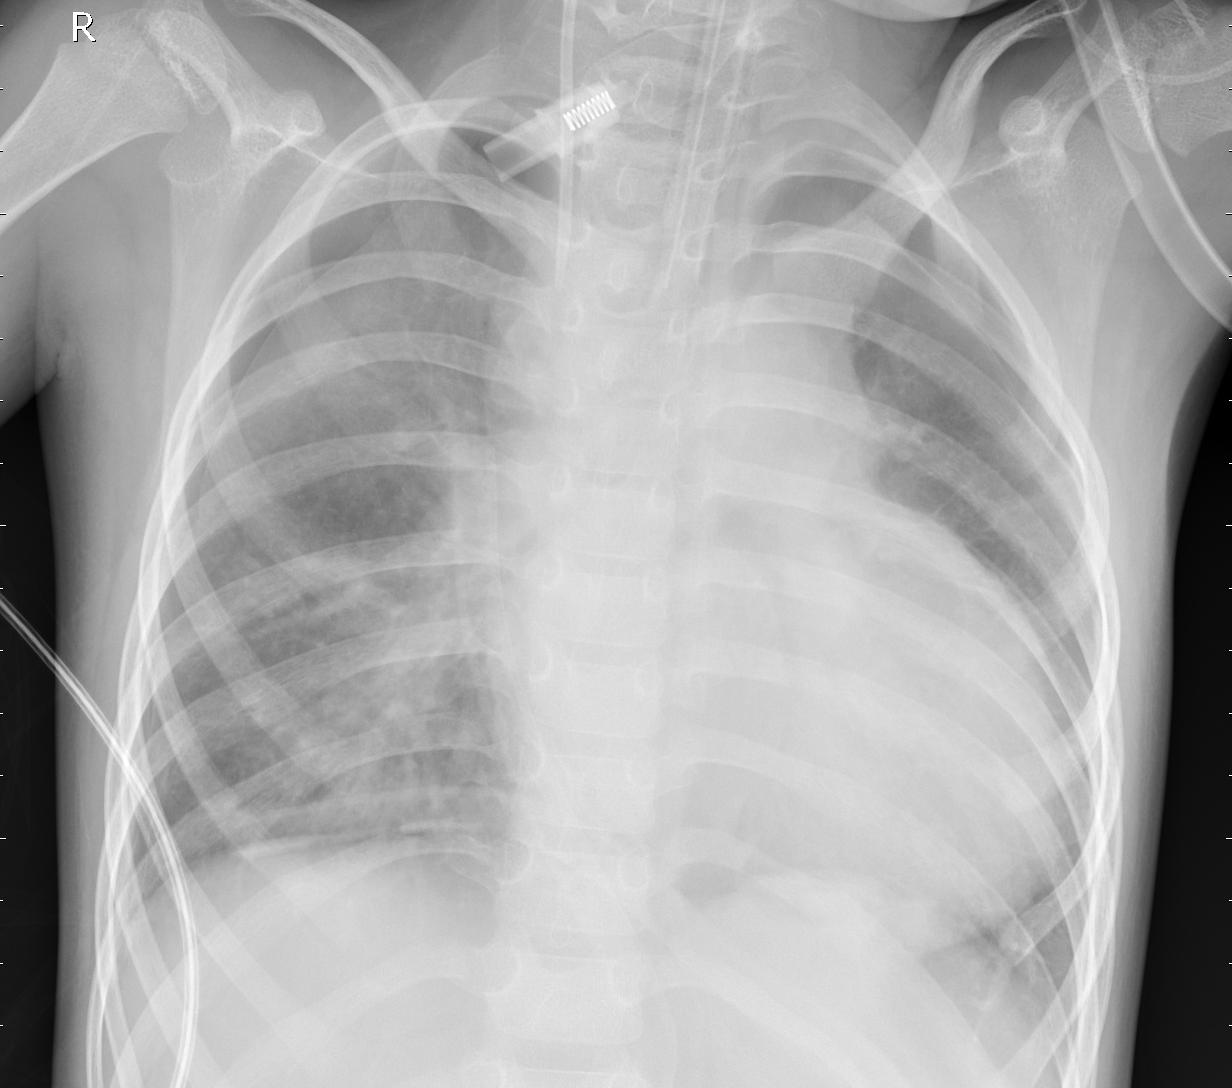
Diagnosis: PNEUMONIA